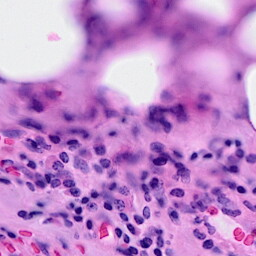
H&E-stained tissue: Breast